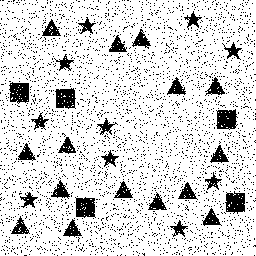
Squares: 5
Triangles: 15
Stars: 10
Total shapes: 30